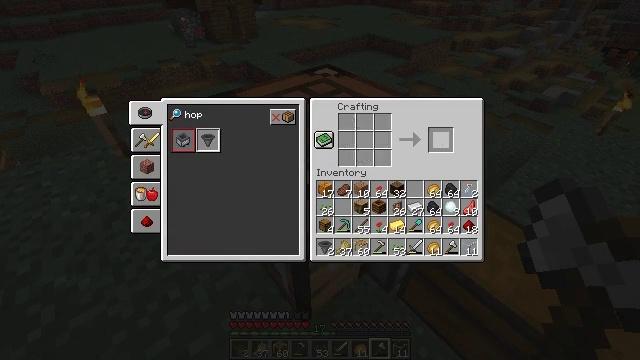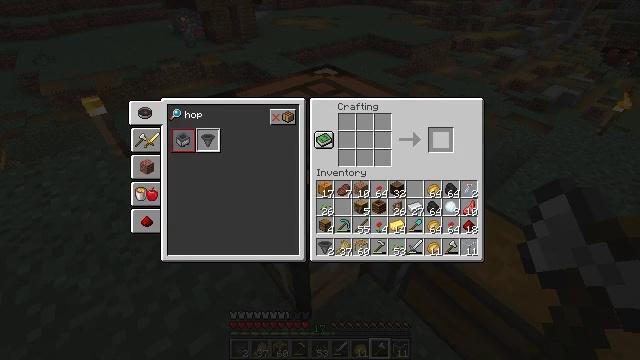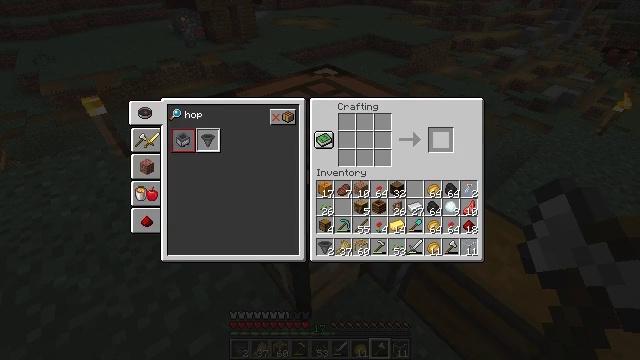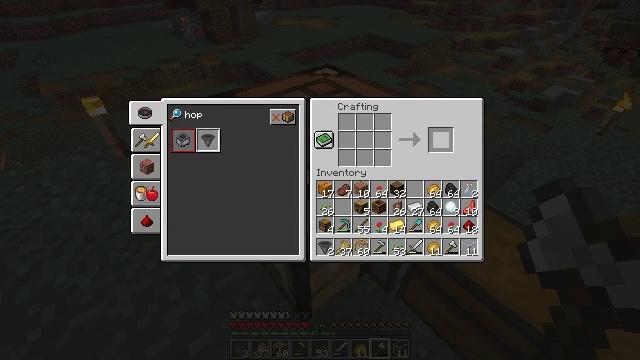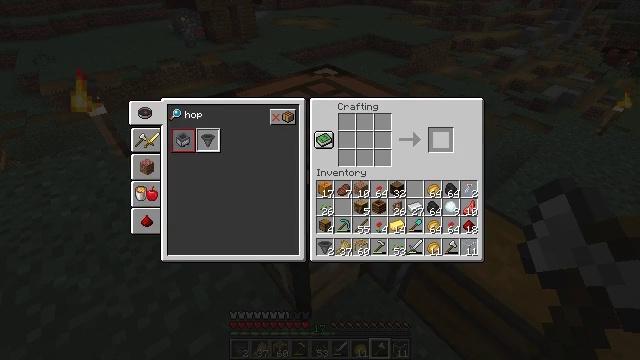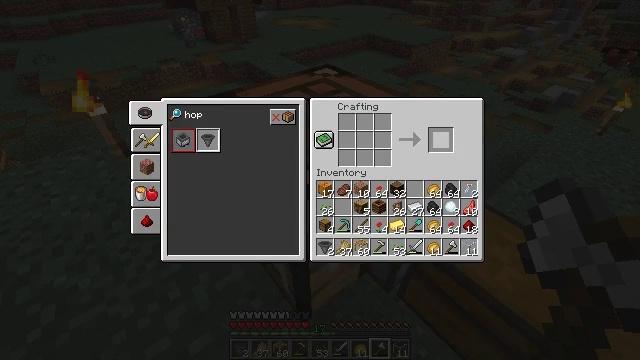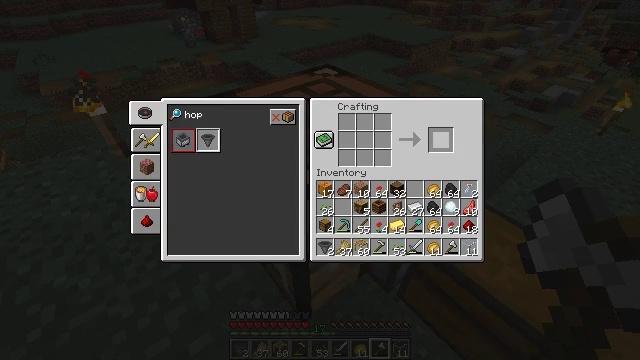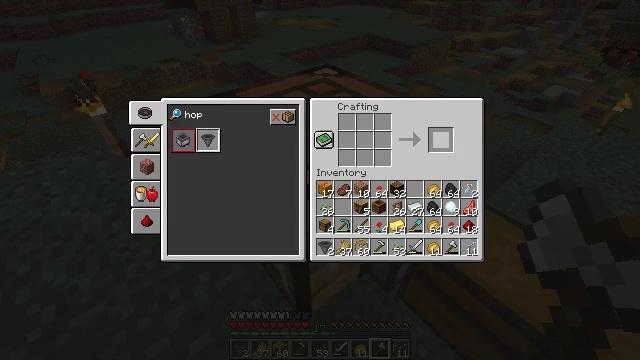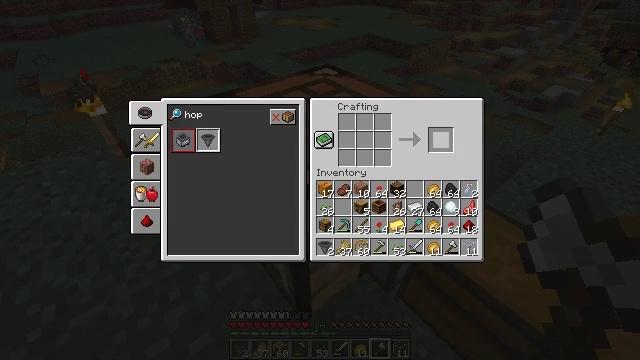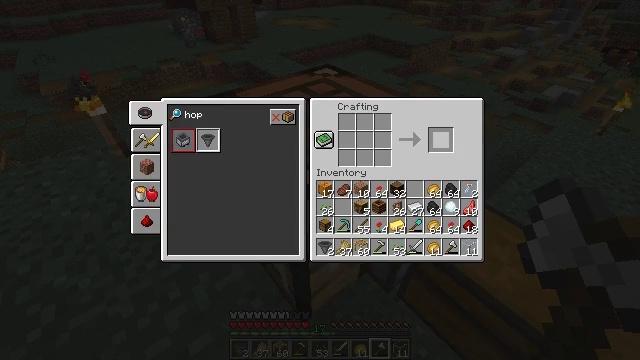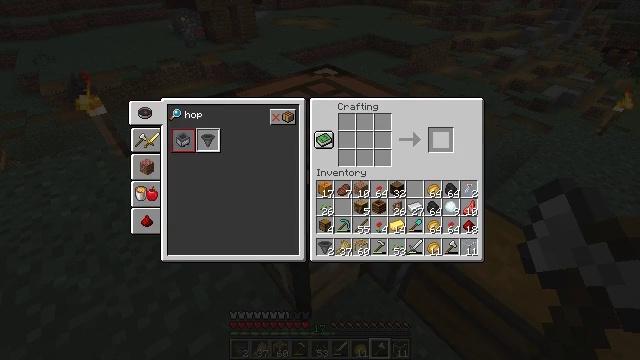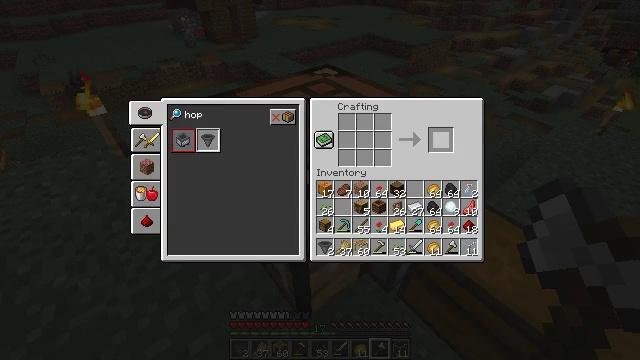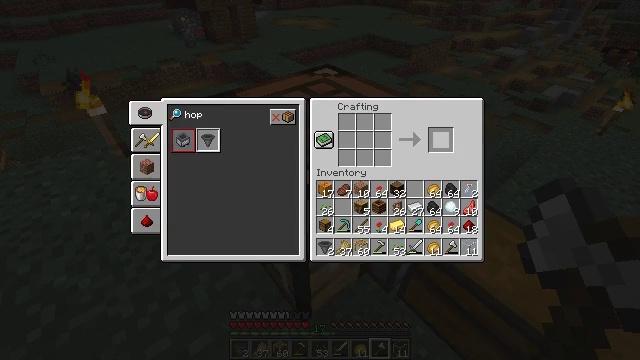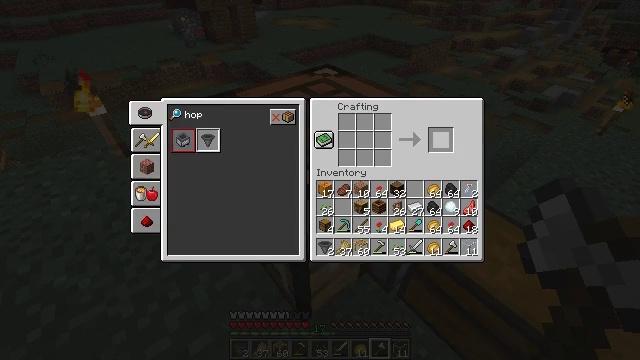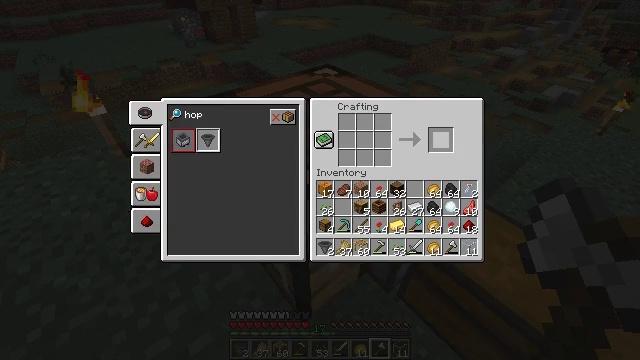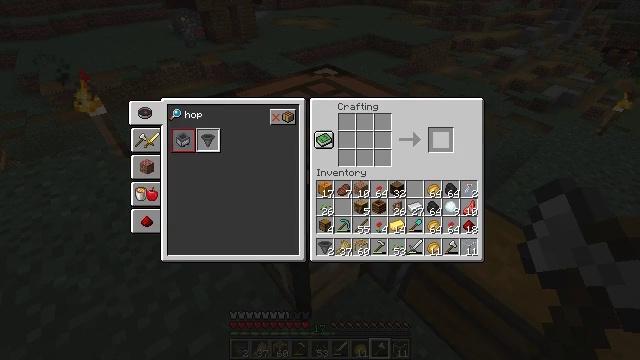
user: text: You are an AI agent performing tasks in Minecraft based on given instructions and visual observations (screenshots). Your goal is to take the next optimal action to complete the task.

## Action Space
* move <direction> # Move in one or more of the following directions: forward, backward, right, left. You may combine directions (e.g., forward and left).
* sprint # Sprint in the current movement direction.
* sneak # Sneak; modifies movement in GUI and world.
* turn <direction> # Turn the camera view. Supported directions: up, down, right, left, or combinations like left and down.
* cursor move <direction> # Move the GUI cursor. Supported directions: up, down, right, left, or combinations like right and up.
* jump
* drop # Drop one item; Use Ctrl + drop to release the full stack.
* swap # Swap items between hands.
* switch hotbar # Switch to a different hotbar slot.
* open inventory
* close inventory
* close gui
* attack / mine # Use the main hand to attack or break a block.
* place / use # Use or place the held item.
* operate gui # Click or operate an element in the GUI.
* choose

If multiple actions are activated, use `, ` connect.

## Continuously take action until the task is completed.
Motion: motion action
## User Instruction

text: Mine the oxeye daisy flower.
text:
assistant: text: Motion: sneak, open gui
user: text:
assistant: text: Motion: sneak
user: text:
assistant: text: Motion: sneak
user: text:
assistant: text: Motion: sneak
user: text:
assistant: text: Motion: no_op
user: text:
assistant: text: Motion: no_op
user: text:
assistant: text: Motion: no_op
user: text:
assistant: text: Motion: no_op
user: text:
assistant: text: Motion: no_op
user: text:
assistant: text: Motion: no_op
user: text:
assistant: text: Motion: no_op
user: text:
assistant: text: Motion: no_op
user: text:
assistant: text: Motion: no_op
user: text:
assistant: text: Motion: no_op
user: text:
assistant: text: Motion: no_op
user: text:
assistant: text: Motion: no_op
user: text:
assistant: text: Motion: no_op
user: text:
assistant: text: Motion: no_op
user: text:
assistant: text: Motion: no_op
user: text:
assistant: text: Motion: close gui
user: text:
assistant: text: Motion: no_op
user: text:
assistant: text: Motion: no_op
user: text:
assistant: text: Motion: turn right
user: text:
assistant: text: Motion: turn right and down
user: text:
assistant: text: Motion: turn right and down
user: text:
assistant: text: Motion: turn right and down
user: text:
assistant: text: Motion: turn right
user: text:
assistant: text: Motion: turn right and up
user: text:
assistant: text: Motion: move forward, turn right and up
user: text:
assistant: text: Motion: move forward, turn right and up